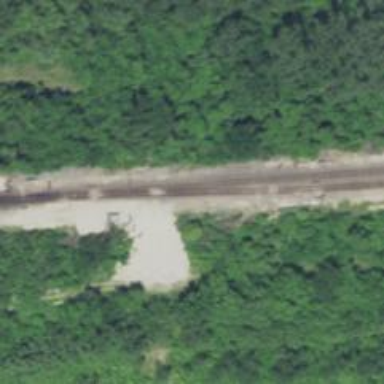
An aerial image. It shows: Railway track.